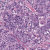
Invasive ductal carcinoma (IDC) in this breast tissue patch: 1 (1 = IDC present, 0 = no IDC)